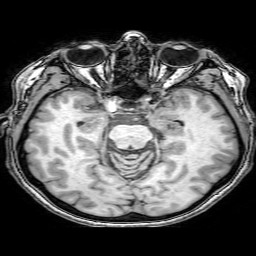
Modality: T1w
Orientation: coronal
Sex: female
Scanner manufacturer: philips
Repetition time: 0.008202 s
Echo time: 0.00379 s